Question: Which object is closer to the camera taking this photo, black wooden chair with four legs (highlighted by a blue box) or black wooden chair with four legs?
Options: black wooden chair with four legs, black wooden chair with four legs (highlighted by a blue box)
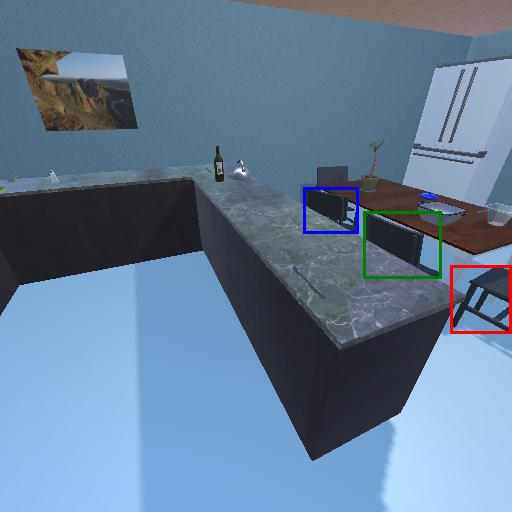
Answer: black wooden chair with four legs